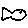
Label: fish